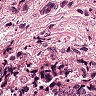
Metastatic tissue present: yes